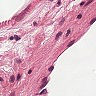
Metastatic tissue present: no